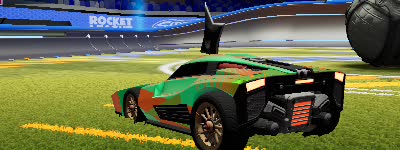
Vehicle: breakout